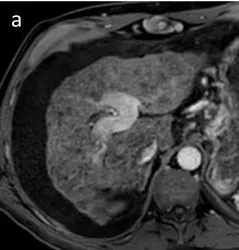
Last follow-up MRI before LT showing complete disappearance of the hepatic lesions, associated with ascitic decompensation (sequence T1 with injection). Main lesion in the left lobe.
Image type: radiology (mri)